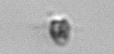
Label: Pyramimonas